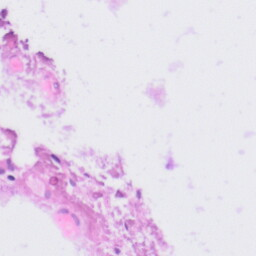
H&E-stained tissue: Tonsil